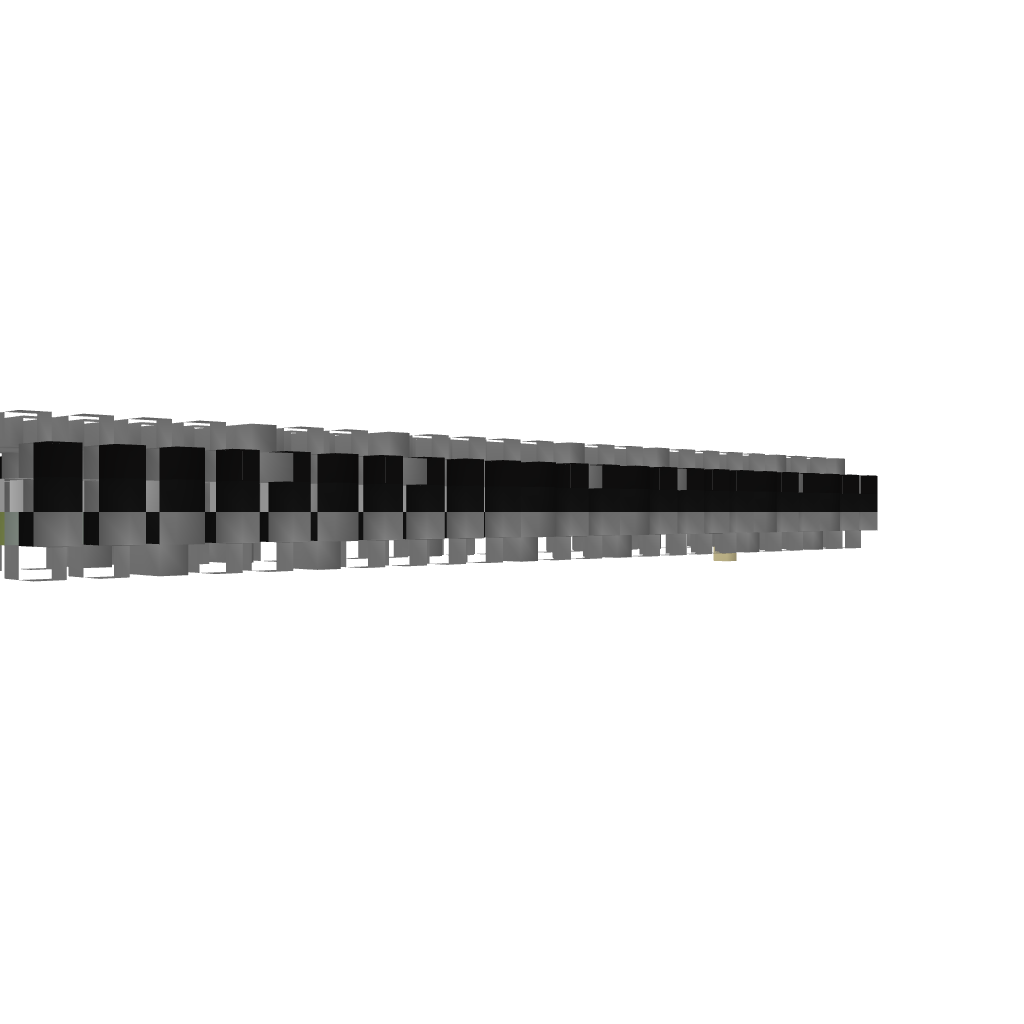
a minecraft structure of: temple run :D